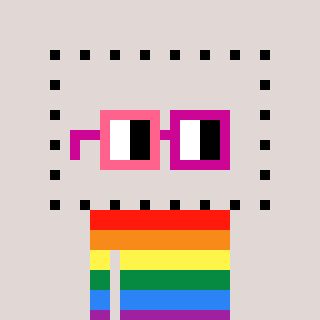
a pixel art character with square pink and red glasses, a void-shaped head and a darkbrown-colored body on a warm background